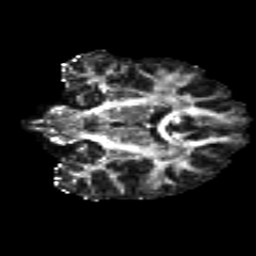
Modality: FA
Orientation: coronal
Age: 21
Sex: male
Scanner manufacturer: siemens
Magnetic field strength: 3 T
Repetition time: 8.8 s
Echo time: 0.085 s